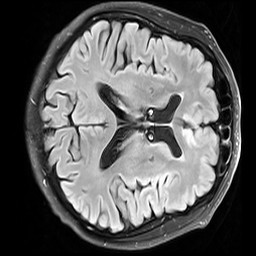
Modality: FLAIR
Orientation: axial
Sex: male
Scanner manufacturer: siemens
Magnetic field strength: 3 T
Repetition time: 10 s
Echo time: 0.09 s